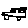
Label: car